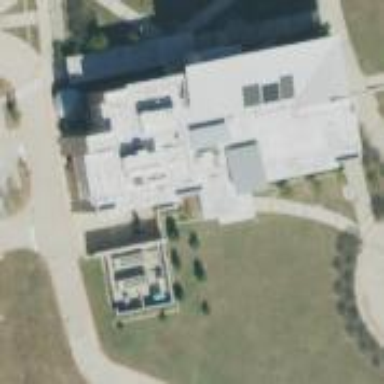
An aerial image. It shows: College building.